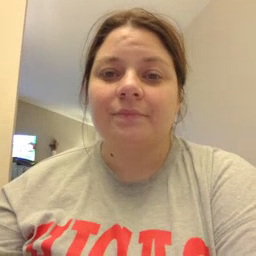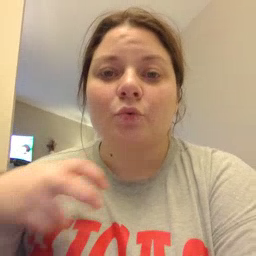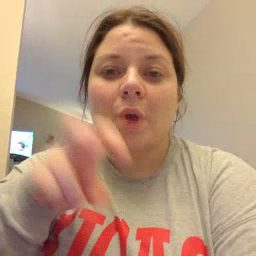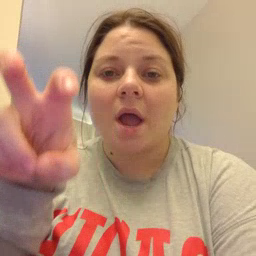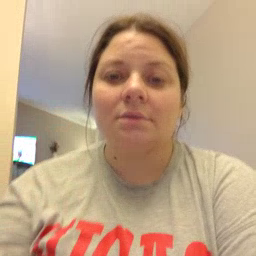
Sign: ride